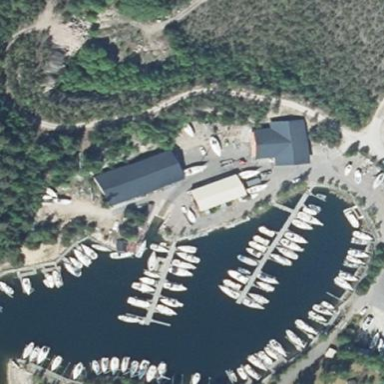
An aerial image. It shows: Marina area for leisure land.